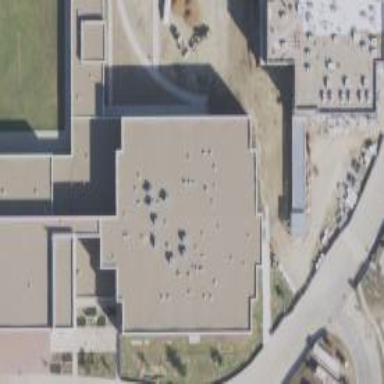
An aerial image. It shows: School building.